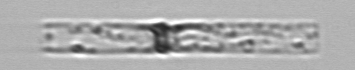
Label: Dactyliosolen_blavyanus